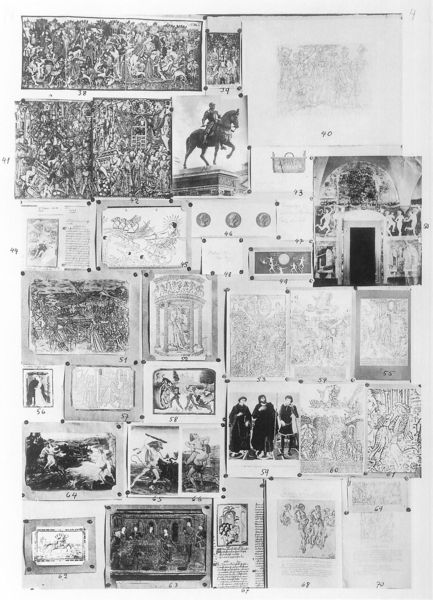
Titel: Taf. 4 aus der Serie für den Hertziana- Vortrag
Künstler: Aby Warburg
Institution: London, The Warburg Institute Archive ©
Schlagwörter: akt, gemälde, weiß, frauen, landschaft, menschen, männer, schwarz, skizze, zeichnung, wand, rahmen, innenraum, figur, gewand, renaissance, pferd, reiter, skulptur, statue, bilder, fotos, modern, linien, figuren, tafel, tapete, nägel, collage, foto, fotografie, kirchen, denkmal, schwarz-weiß, durcheinander, jagd, kollage, photo, reihung, ausstellung, seiten, ross, mittelalter, sammlung, heilige, fresko, medaille, nummeriert, nummern, skizzen, herkules, keule, mausoleum, tänzer, jagdt, standbild, münze, reiterstandbild, zeichnungen, gestaltung, katalog, übersicht, ausschnitte, inventar, rhytmus, münzen, atlas, illustrationen, montage, fotografien, cranach, ikonografie, bilderwand, tableau, kunstwerke, warburg, zusammenstellung, aby warburg, waburg, aby, bilderatlas, reproduktionen, landschfat, fotowand, kolalge, zeichnujgen, zeichnungne, memnosyne, jkeule, figuren cranach, reisszwecken